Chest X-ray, PA view. Patient: 36 years old, sex M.
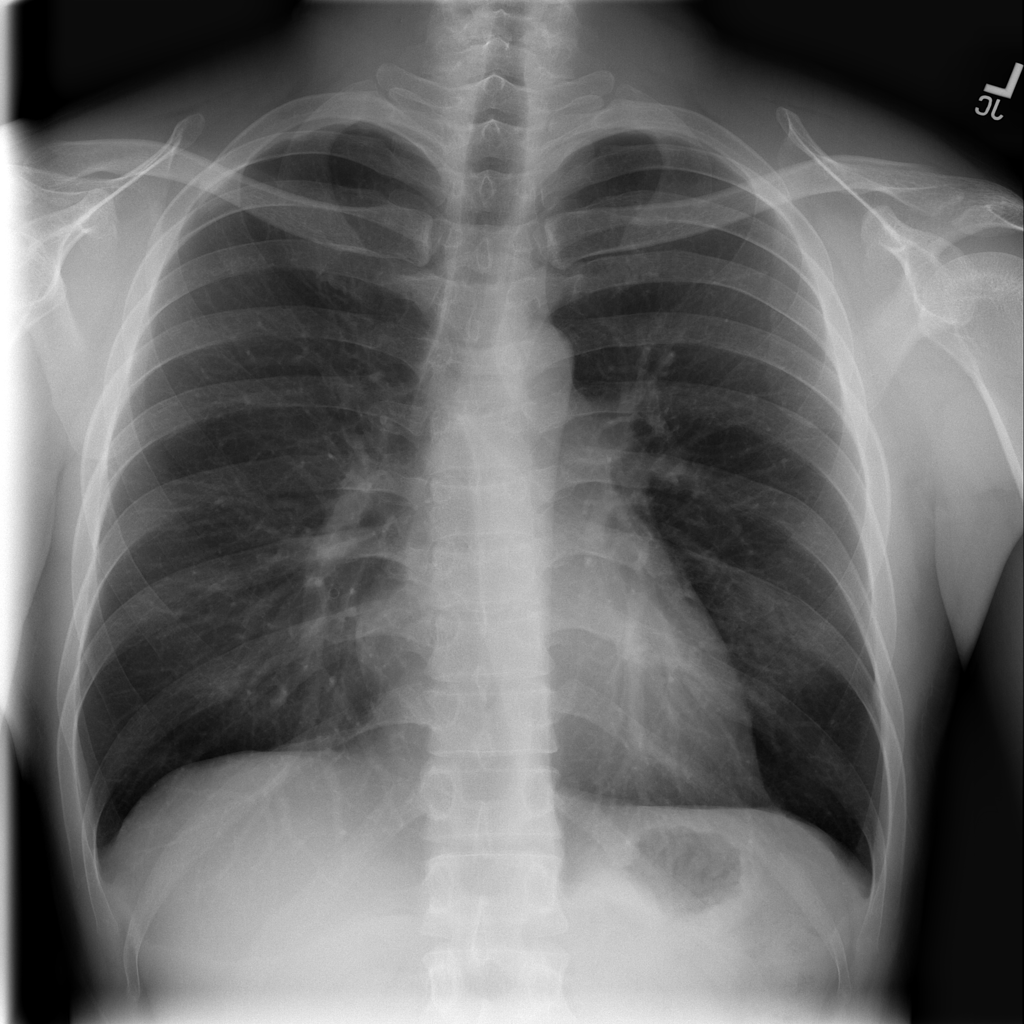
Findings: No Finding